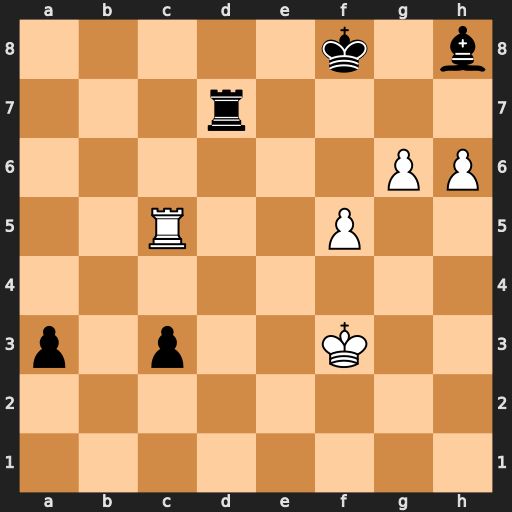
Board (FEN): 5k1b/3r4/6PP/2R2P2/8/p1p2K2/8/8
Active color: w
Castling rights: -
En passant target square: -
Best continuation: Rc8+ Ke7 g7